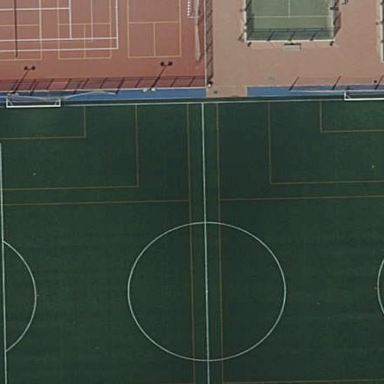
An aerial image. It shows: Soccer pitch for leisure land activities.